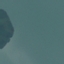
Land use / land cover class: SeaLake